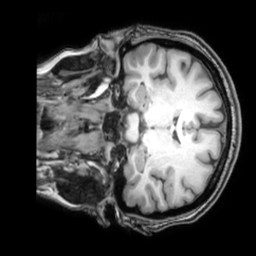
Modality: T1w
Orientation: coronal
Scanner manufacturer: philips
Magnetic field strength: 3 T
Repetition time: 0.007 s
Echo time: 0.003501 s